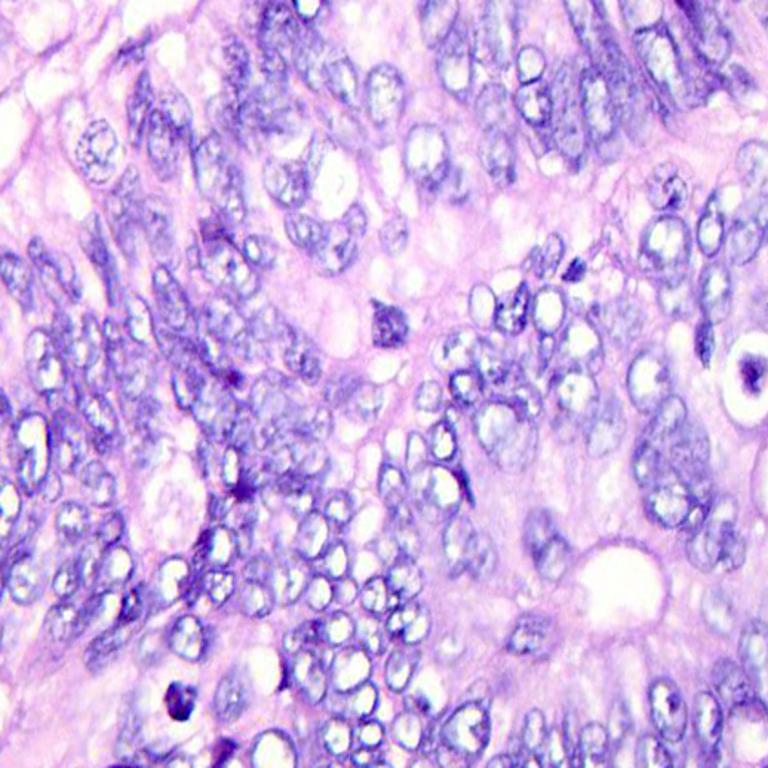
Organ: colon
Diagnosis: adenocarcinomas